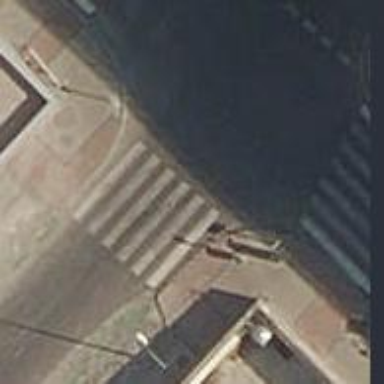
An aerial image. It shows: Uncontrolled zebra crossing on the road.